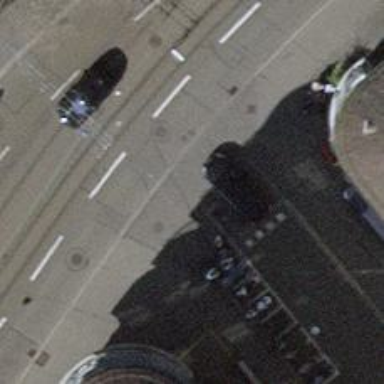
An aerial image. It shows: Unmarked crossing with traffic calming table on the road.